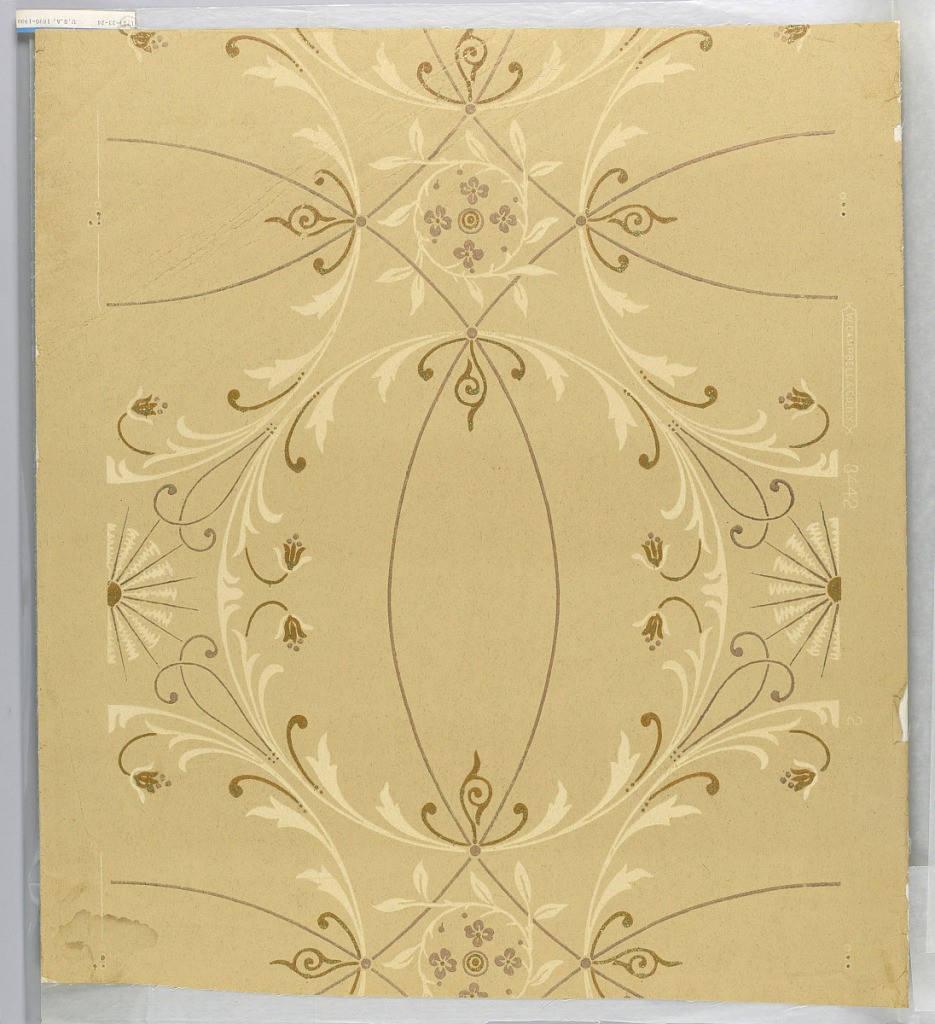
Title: Ceiling paper
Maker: W. Campbell & Co.
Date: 1890–1900
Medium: Machine-printed, ingrain paper, mica
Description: Scroll design in cream on ingrain paper. Mica finish.  No 3442. No. 2285.